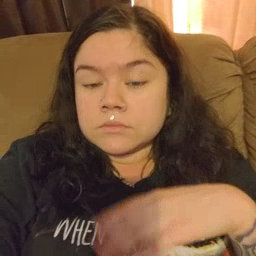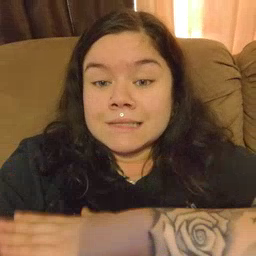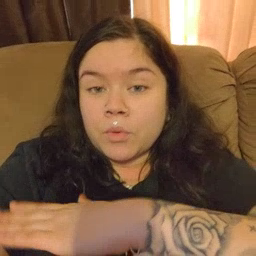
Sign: table